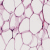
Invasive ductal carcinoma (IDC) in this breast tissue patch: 0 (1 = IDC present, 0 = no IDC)